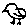
Label: bird